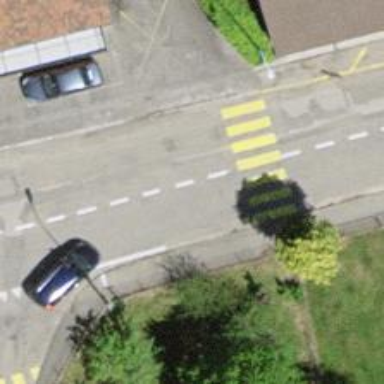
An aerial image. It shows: Uncontrolled zebra crossing.